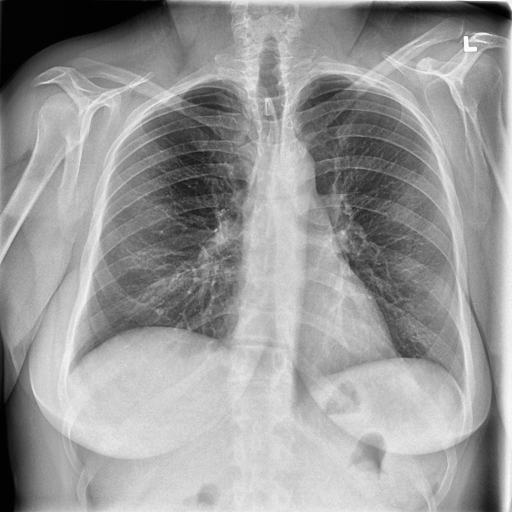
Finding: NORMAL